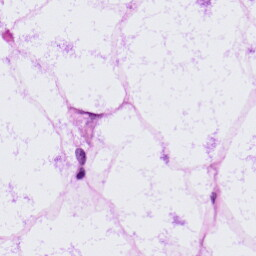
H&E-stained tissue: LymphNode